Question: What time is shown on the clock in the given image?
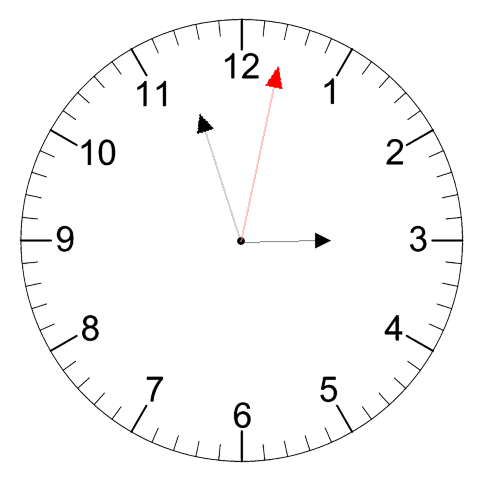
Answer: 02:57:02